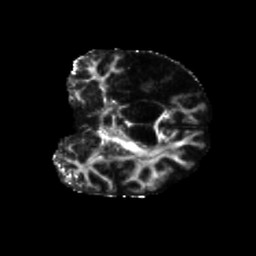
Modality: FA
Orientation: coronal
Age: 64
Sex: male
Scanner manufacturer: siemens
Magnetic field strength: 3 T
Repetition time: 5.25 s
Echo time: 0.08 s